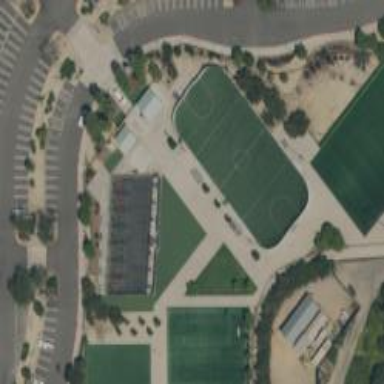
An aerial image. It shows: Soccer pitch designated for leisure and sports activities.